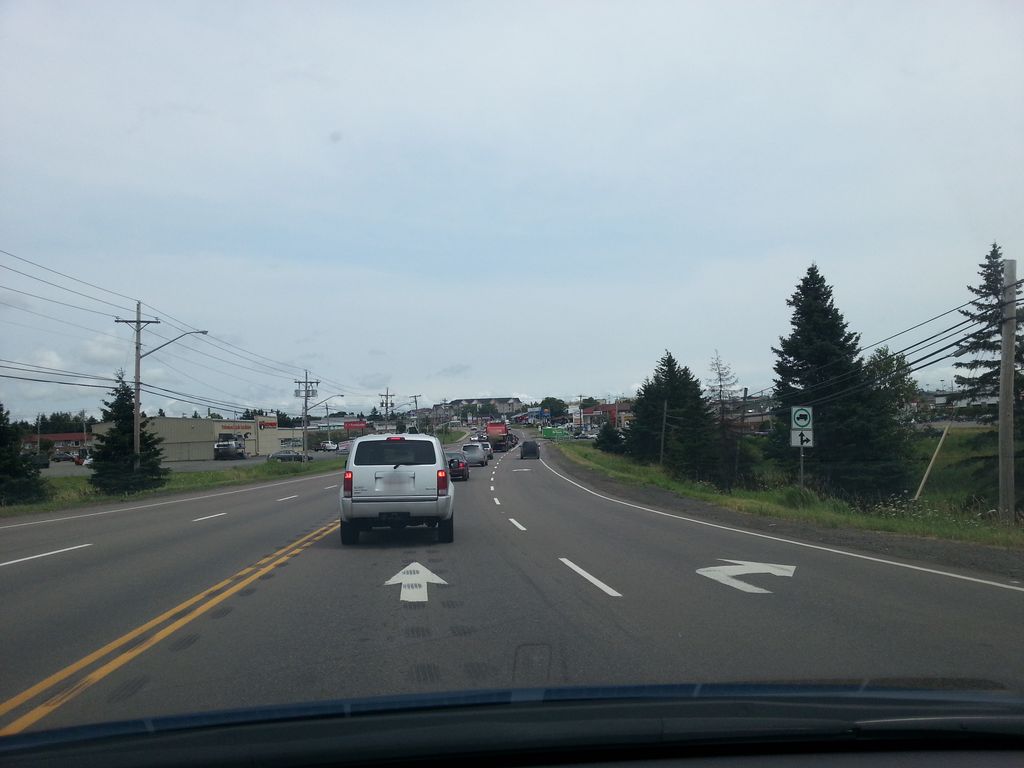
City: charlottetown